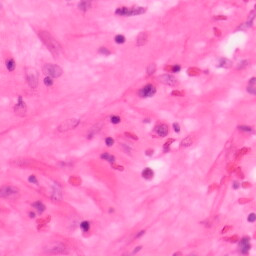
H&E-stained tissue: Colon